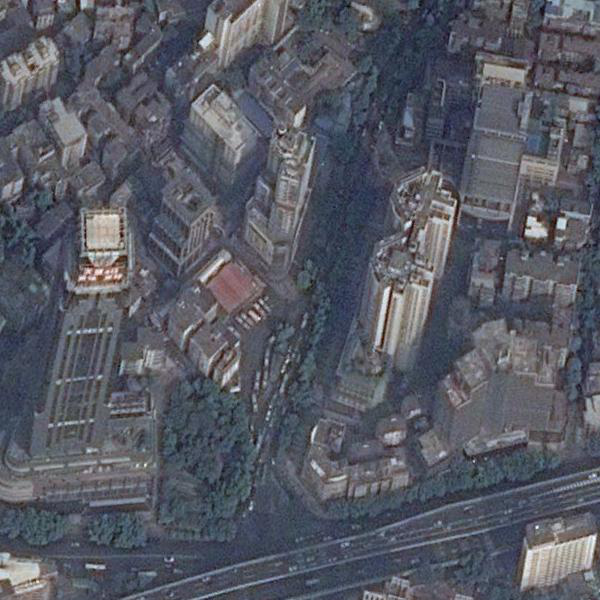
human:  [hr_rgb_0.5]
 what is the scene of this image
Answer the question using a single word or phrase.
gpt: commercial